Question: Here's what it looks like:

And here's my code:
'''
import java.util.*;
import java.io.*;
public class ProcessSchedulingDemo {
public static void main(String[] args) throws IOException {
File file = new File("process-schedule.txt");
Scanner inputFile = new Scanner(file);
ArrayList<Process> processes = new ArrayList<Process>();
// Skip past the first line, which is the column headers
inputFile.nextLine();
while (inputFile.hasNext()) {
int processID = Integer.parseInt(inputFile.next());
int timeUnitsRequired = Integer.parseInt(inputFile.next());
int priority = Integer.parseInt(inputFile.next());
int timeOfArrival = Integer.parseInt(inputFile.next());
// Create and add to process a new process based on the information given
Process process = new Process(processID, timeUnitsRequired, priority, timeOfArrival);
processes.add(process);
}
Scanner keyboard = new Scanner(System.in);
System.out.print("How much time does the CPU hold onto each process? ");
int holdTime = keyboard.nextInt();
if (holdTime <= 0) {
while (holdTime <= 0) {
System.out.print("Value must be greater than 0. Please input new value: ");
holdTime = keyboard.nextInt();
}
}
Heap<Process> processHeap = new Heap<Process>();
// Holds a particular process being processed
Process[] CPU = new Process[1];
CPU[0] = null;
int turn = 1;
int timeSlices = 0;
do {
// Check if the list of processes has processes that should be added at the current turn
for (int i = processes.size() - 1; i >= 0; i--) {
if (processes.get(i).getTimeOfArrival() == turn) {
processHeap.add(processes.remove(i));
}
}
// Print current standing of the processHeap at the beginning of the turn
processHeap.enumerate();
// If there currently isn't an item being processed by the CPU
if (CPU[0] == null) {
CPU[0] = processHeap.deleteMax();
timeSlices = holdTime;
System.out.println("got to cpu setting");
}
if (CPU[0].getTimeUnitsRequired() == 0 || timeSlices == 0) {
if (CPU[0].getTimeUnitsRequired() > 0) {
processHeap.add(CPU[0]);
}
CPU[0] = null;
}
else {
CPU[0].setTimeUnitsRequired(CPU[0].getTimeUnitsRequired() - 1);
timeSlices--;
if (CPU[0].getTimeUnitsRequired() == 0 || timeSlices == 0) {
if (CPU[0].getTimeUnitsRequired() > 0) {
processHeap.add(CPU[0]);
}
CPU[0] = null;
}
}
if (CPU[0] != null) {
System.out.println("-- STATE OF CPU --");
System.out.println("[" + CPU[0].getProcessID() + ", " + CPU[0].getTimeUnitsRequired() + ", " + CPU[0].getPriority() + "]
");
}
turn++;
} while (processes.size() != 0 && processHeap.size() != 0);
}
}
'''
What on earth is causing it? EVERY time I save it pops up. Argh. (Using Eclipse)
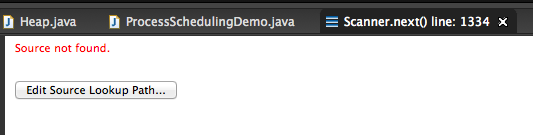
Answer: Eclipse debugging works with the class actually loaded by the program.
Something you installed wrong to some file is missing in your project that why you get this errorThis can happen for several reasons but have a look at the location where the classes showing this behaviour is found (look in the navigation pane to identify it). You will most likely need to change the build path of the project to avoid using this jar and have the JVM use the project instead
you can use this link to solved your problem - <URL>
Please update your java and Eclipse.